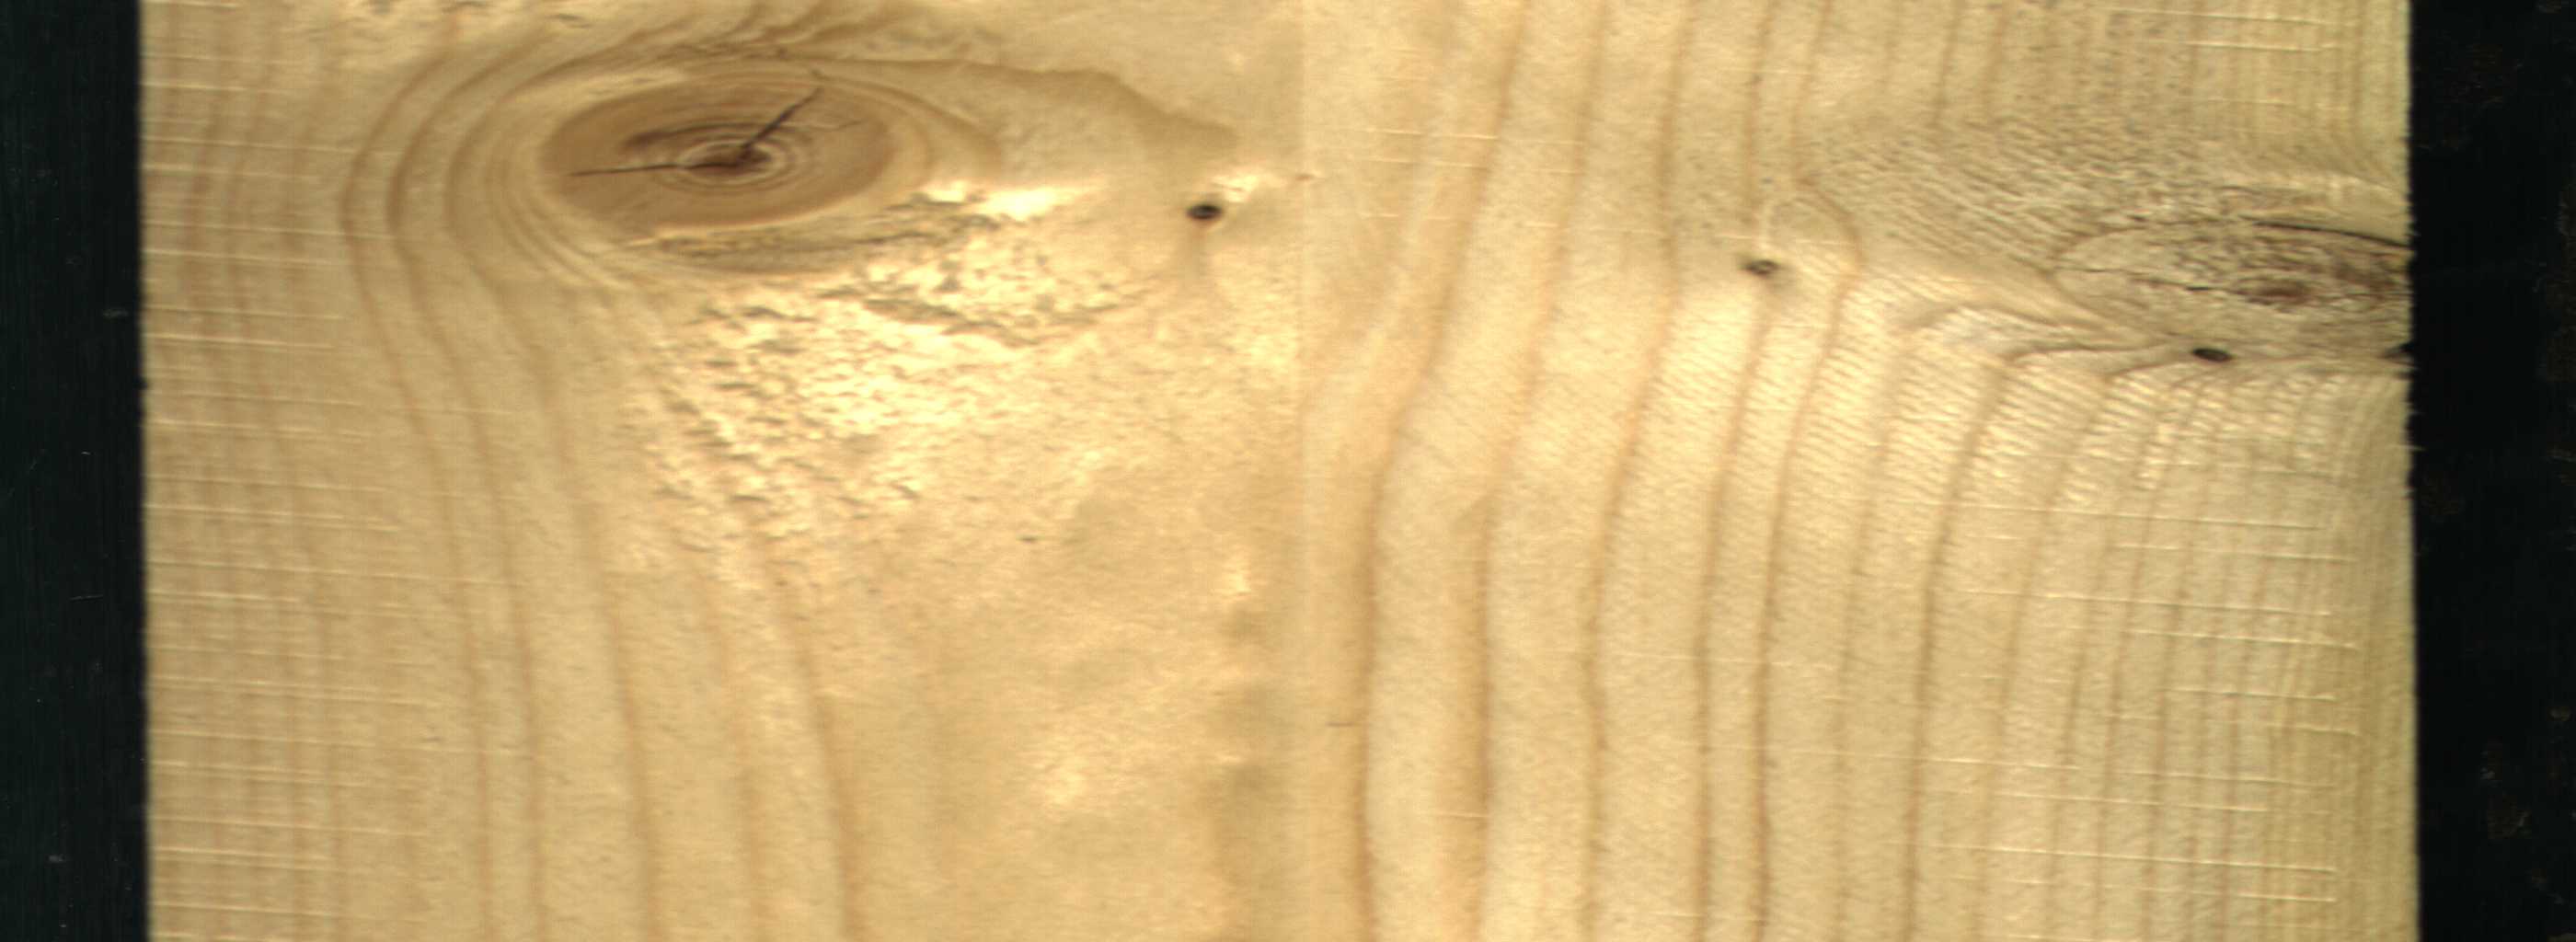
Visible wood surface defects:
knot_with_crack
knot_with_crack
Dead_Knot
Live_Knot